Field crop: tomato
Growth stage: 1
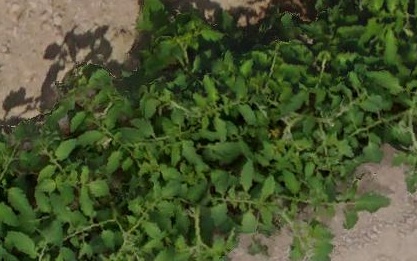
Species: tomato